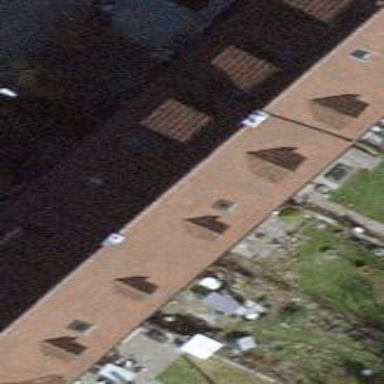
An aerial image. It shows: Terrace building.